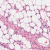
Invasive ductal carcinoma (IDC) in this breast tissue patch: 1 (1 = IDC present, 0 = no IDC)